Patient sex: M
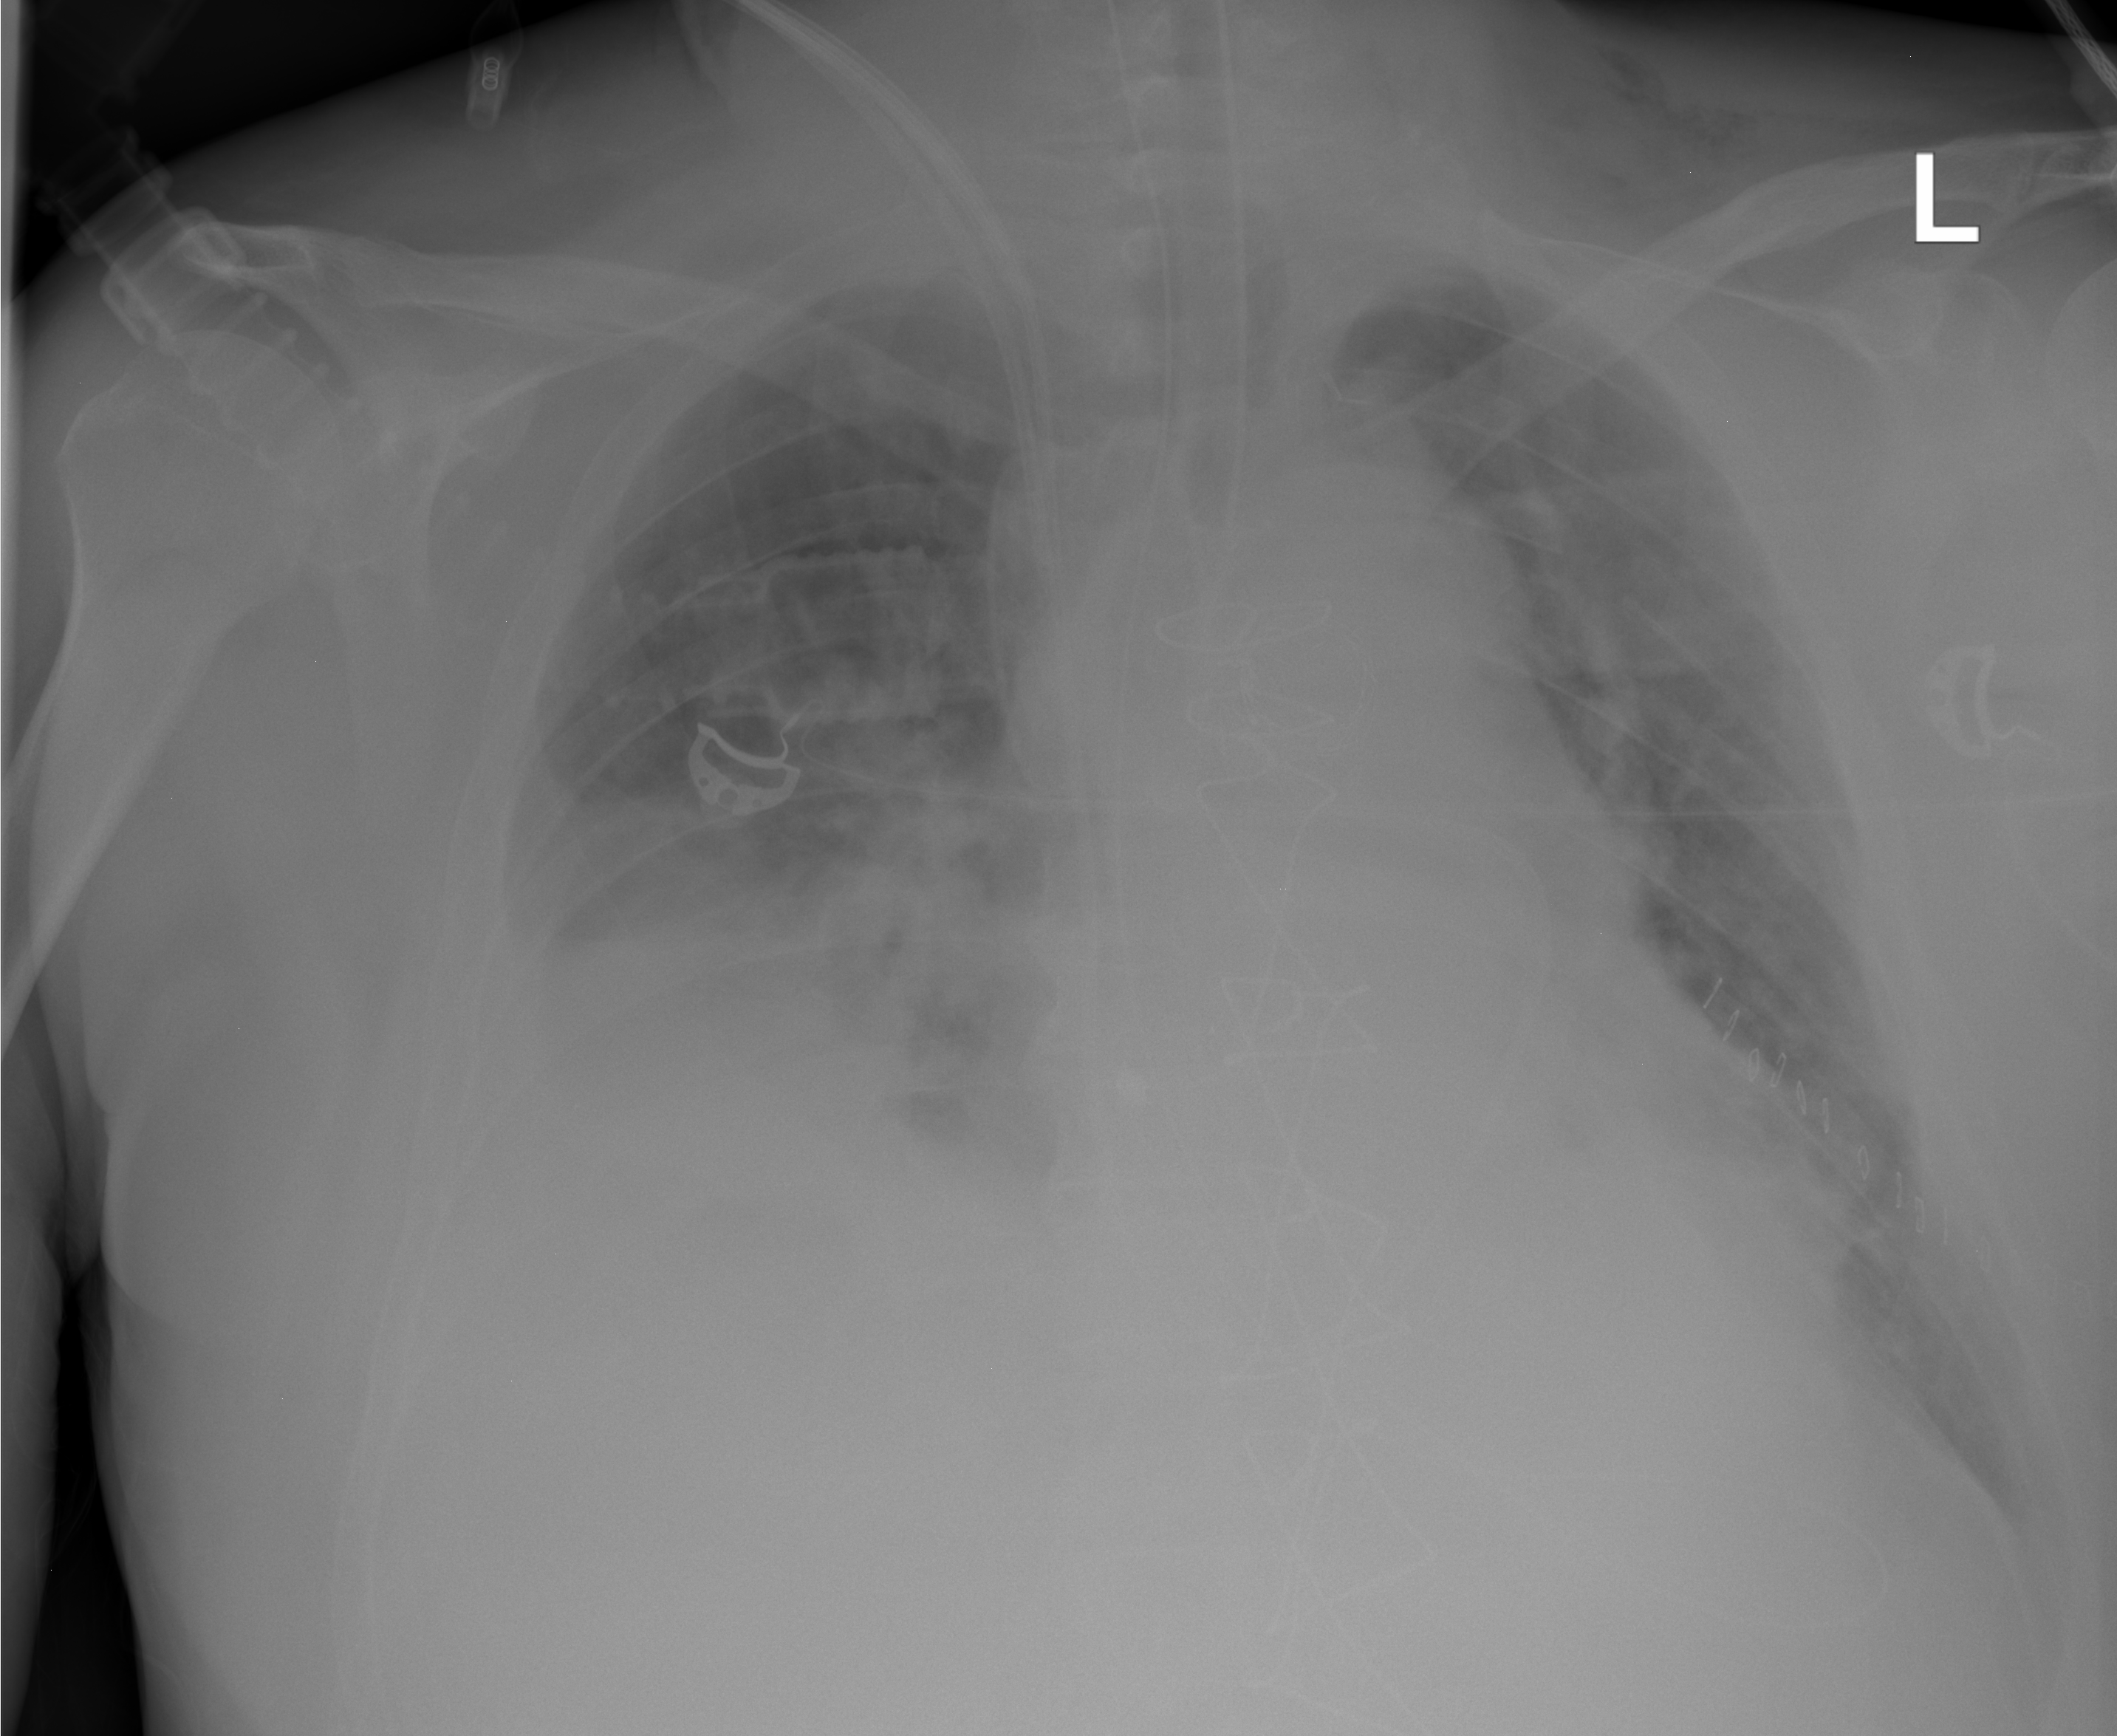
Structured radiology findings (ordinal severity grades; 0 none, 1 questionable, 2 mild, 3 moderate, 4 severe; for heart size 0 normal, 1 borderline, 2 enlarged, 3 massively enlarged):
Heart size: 1
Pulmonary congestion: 3
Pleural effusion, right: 2
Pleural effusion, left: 1
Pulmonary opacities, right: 2
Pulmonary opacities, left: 2
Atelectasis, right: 2
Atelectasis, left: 2